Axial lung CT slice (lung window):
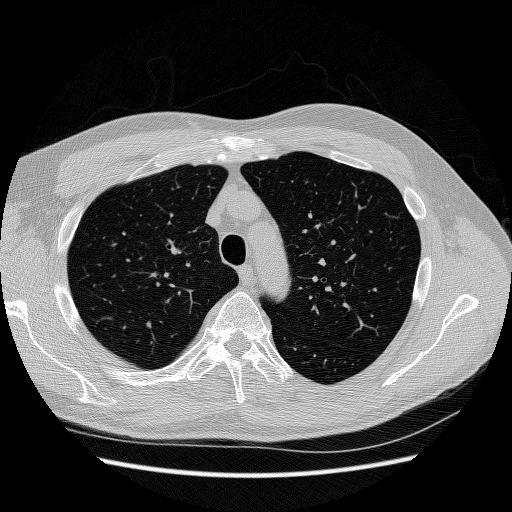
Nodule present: no